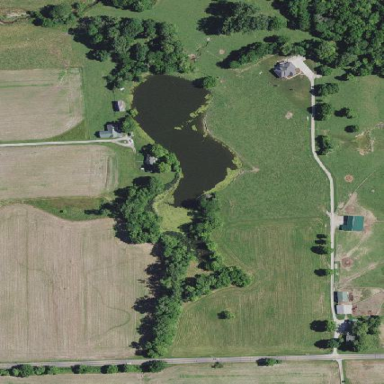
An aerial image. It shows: Pond with natural water.